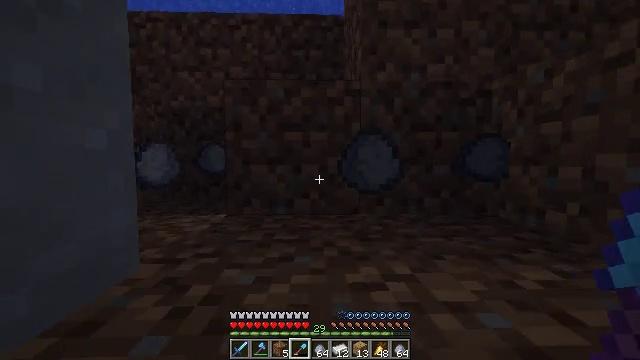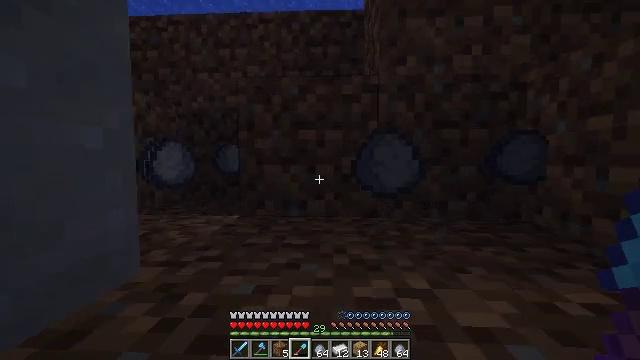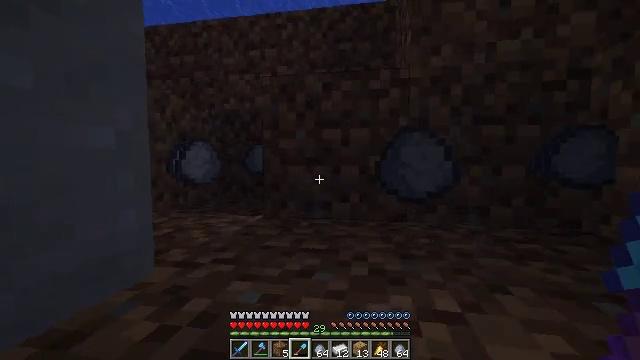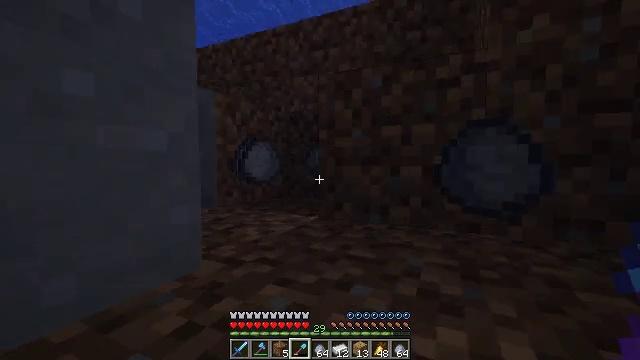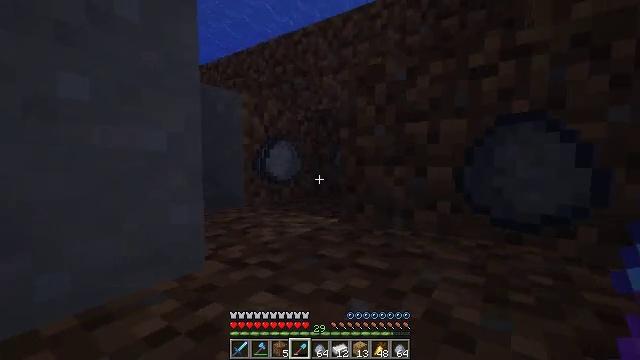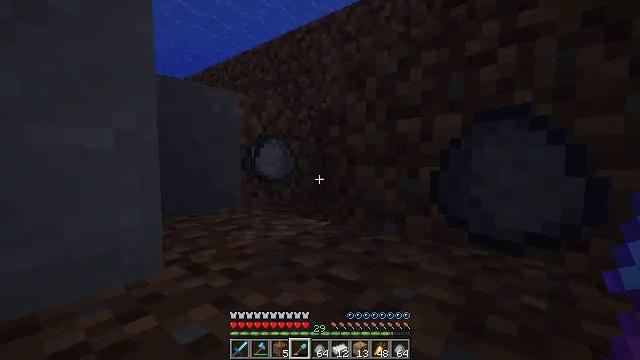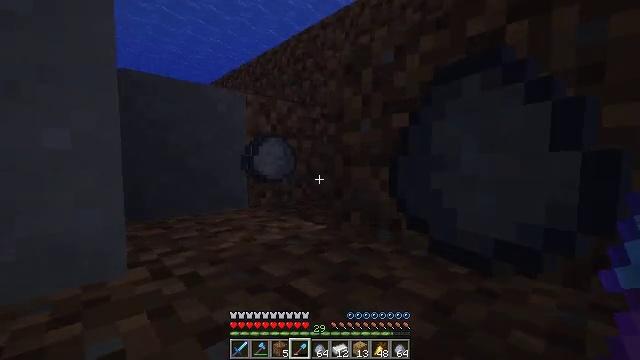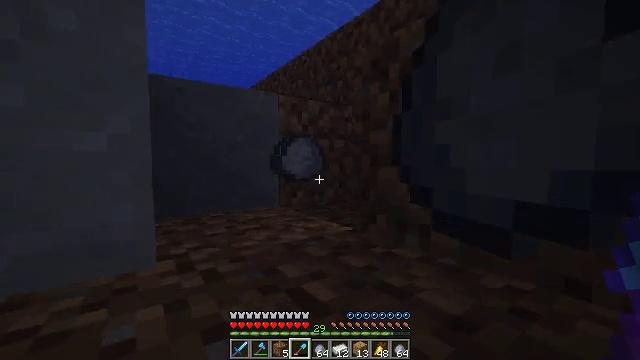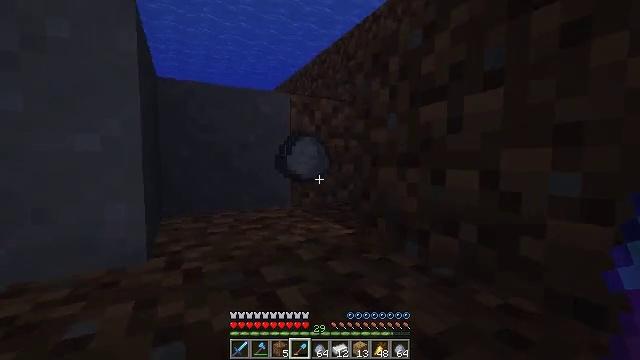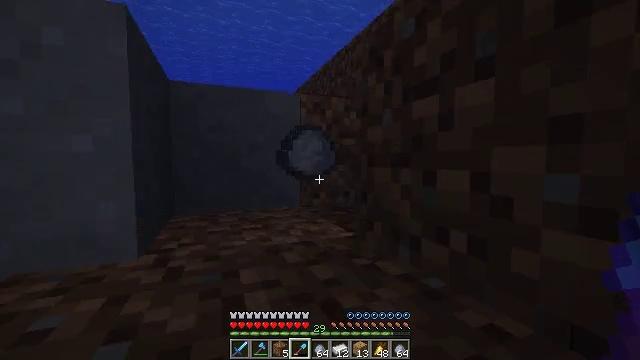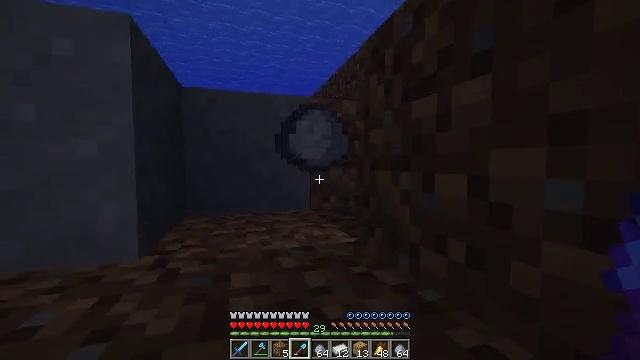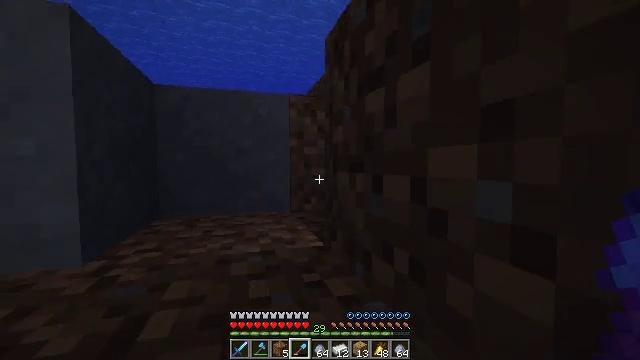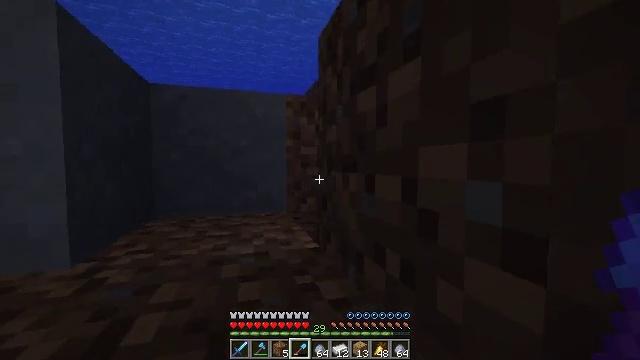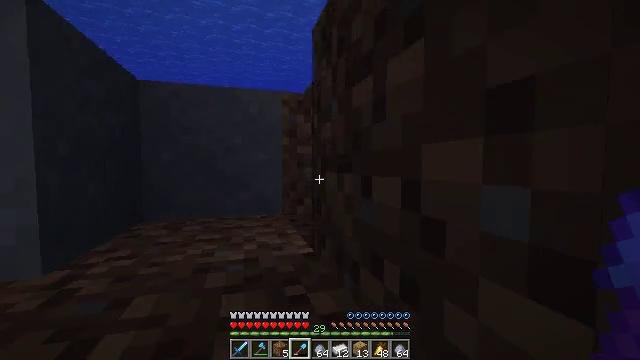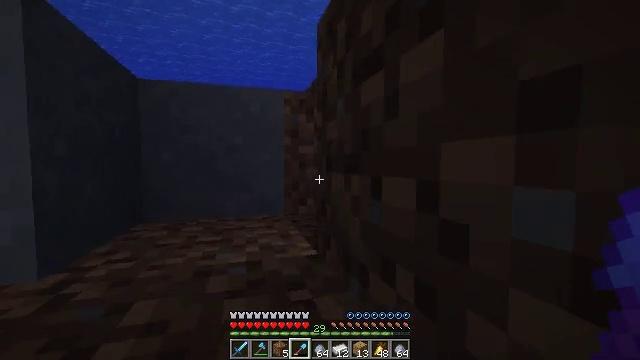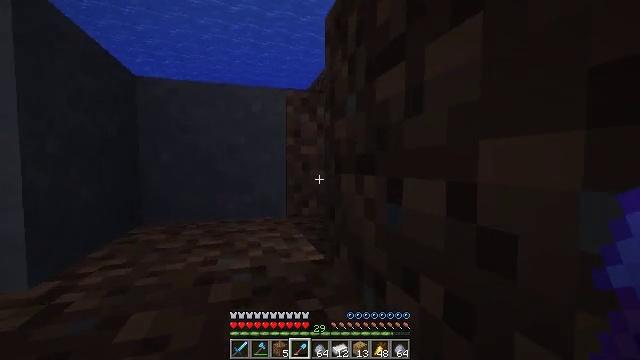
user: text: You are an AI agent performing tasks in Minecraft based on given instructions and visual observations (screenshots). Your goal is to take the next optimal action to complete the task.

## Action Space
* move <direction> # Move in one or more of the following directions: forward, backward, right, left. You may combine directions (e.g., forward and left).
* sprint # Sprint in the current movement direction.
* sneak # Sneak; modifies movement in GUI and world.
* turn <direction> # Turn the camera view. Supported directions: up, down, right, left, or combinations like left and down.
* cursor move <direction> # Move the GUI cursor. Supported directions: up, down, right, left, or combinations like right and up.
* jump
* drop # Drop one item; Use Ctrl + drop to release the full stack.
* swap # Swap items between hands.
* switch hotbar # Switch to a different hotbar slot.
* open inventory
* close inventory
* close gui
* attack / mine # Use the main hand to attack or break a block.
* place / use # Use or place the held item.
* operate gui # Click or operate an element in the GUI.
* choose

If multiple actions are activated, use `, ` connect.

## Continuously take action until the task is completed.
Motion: motion action
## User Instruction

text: Dig up clay found underwater.
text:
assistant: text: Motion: move forward and move right, sprint, turn left
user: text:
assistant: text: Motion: move forward and move right, sprint, turn left
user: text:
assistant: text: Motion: move forward and move right, sprint, turn left
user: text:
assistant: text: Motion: move forward and move right, sprint, turn left
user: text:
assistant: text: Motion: move forward and move right, sprint, turn left
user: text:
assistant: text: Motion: move forward and move right, sprint, turn left
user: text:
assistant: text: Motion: move forward and move right, sprint, turn left
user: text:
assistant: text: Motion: move forward and move right, sprint, turn left
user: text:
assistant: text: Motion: move forward, sprint, turn left
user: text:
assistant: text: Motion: move forward, sprint, turn left
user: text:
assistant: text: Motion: move forward, sprint
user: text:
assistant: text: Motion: move forward and move left, sprint
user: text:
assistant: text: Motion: move forward and move left, sprint
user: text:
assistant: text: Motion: move forward and move left, sprint
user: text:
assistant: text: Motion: move forward and move left, sprint
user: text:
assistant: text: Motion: move forward and move left, sprint, turn right
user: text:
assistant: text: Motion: move forward and move left, sprint, turn right
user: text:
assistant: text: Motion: move forward, sprint
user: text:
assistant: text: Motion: move forward, sprint
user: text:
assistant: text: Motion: move forward, sprint, turn left and up
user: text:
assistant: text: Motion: move forward, sprint, turn left and up, attack / mine
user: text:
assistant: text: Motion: move forward, sprint, turn left, attack / mine
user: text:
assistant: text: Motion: move forward, sprint, attack / mine
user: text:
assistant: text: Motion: move forward, sprint, attack / mine
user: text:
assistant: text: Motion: attack / mine
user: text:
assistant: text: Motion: attack / mine
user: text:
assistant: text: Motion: turn left, attack / mine
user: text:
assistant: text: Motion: turn left, attack / mine
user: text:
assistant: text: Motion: turn left, attack / mine
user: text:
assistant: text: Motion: turn left, attack / mine